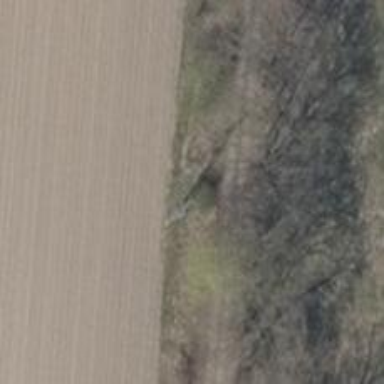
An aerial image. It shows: Power pole.